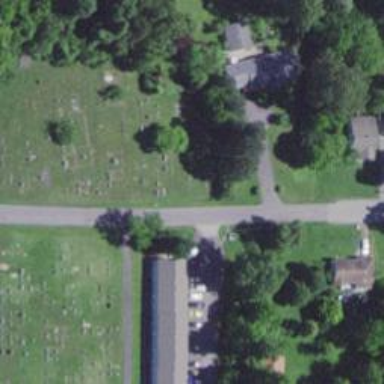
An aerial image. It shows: Cemetery.